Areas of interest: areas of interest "Business Office Building"
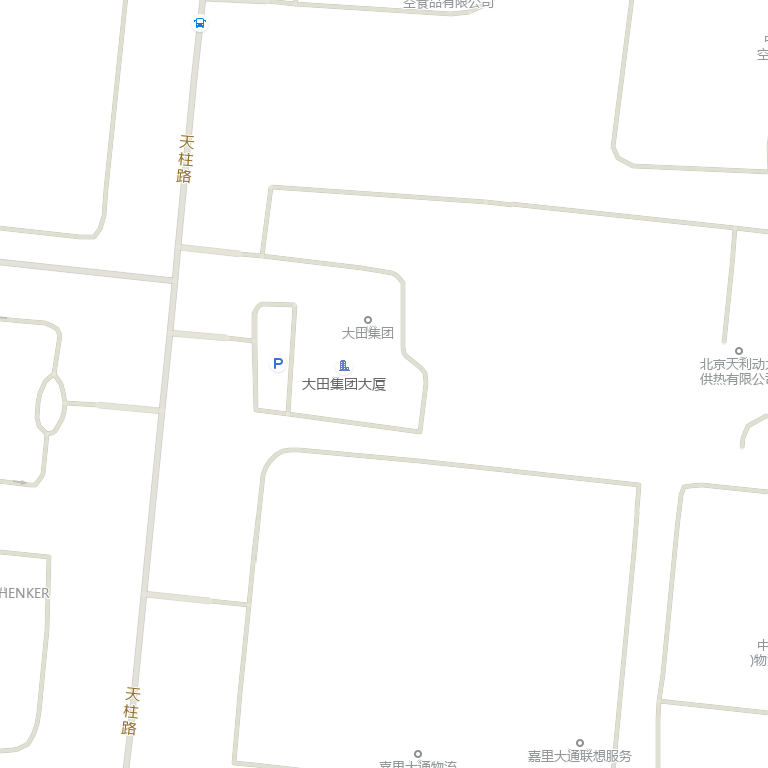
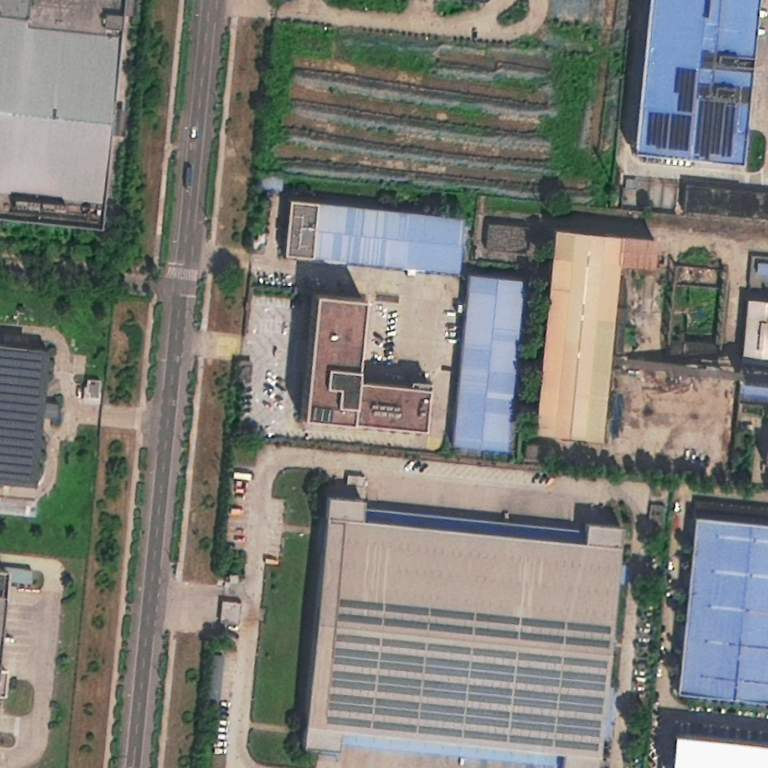